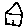
Label: house